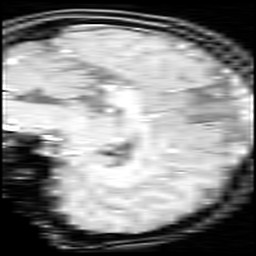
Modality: inplaneT1
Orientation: sagittal
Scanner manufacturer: ge
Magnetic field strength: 3 T
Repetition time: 0.25 s
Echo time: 0.0036 s